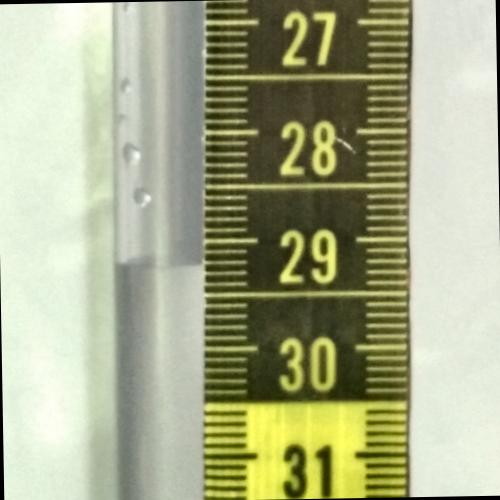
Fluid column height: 29.2 cm